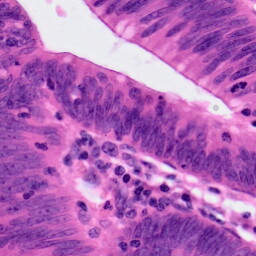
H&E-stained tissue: Colon